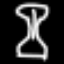
Label: hourglass